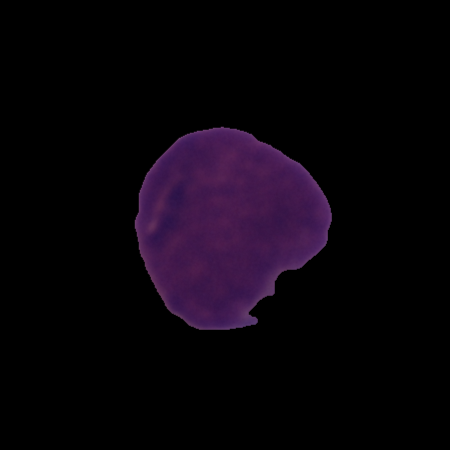
Label: cancer